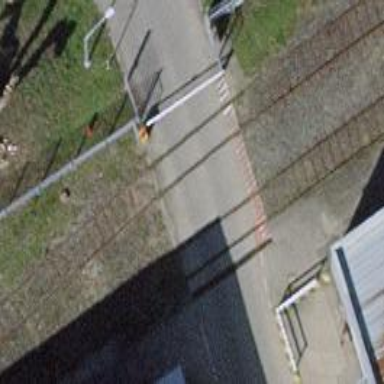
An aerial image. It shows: Level crossing along the railway.